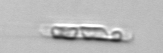
Label: Guinardia_striata